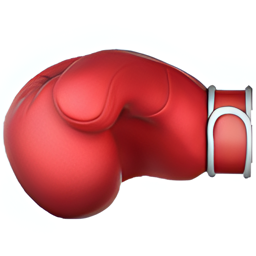
Name: boxing glove
Emoji: 🥊
Group: Activities
Sub-group: sport